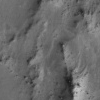
Atmospheric dust classification: not_dusty